Question: Working on a project where Highcharts is used to display charts. However, I want the legend to have the same colour as the bullets.
Here is an image as reference:

I want the '0 - 2 sec' to be purple and the '3 - 5 sec' to be orange.
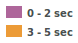
Answer: You can use the legend labelFormatter function to accomplish this.
'''
legend: {
labelFormatter: function () {
return '<span style="color:'+this.color+';">'+this.name+'</span>';
}
}
'''
Reference:
- <URL>
Example:
- <URL>